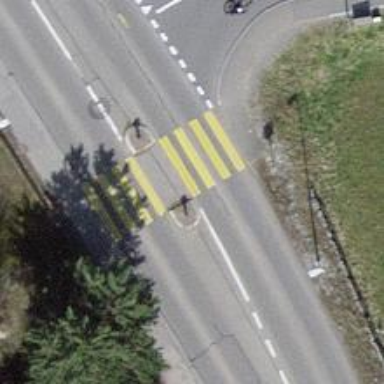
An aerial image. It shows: Uncontrolled zebra crossing with central island.